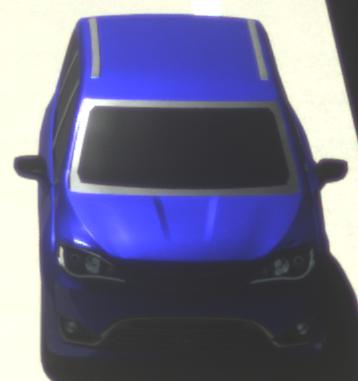
Make: Chrysler
Model: Pacifica
Detailed model: -
Model produced from: 2016
Model produced until: 2020
Doors: 5
Color: blue
Road condition: wet road
Daytime: midday
Contrast: high contrast